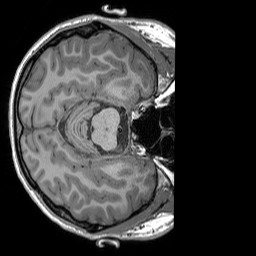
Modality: T1w
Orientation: axial
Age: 26
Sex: female
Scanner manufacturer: siemens
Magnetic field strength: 3 T
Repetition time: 1.9 s
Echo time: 0.00252 s